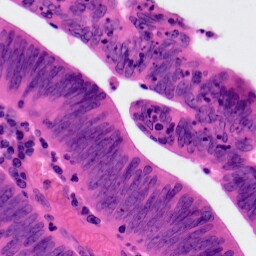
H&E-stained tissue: Colon